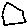
Label: hexagon